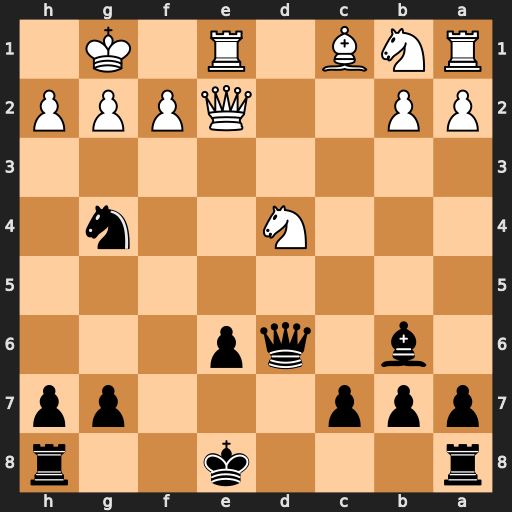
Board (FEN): r3k2r/ppp3pp/1b1qp3/8/3N2n1/8/PP2QPPP/RNB1R1K1
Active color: b
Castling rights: kq
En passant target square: -
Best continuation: Qxh2+ Kf1 Qh1#